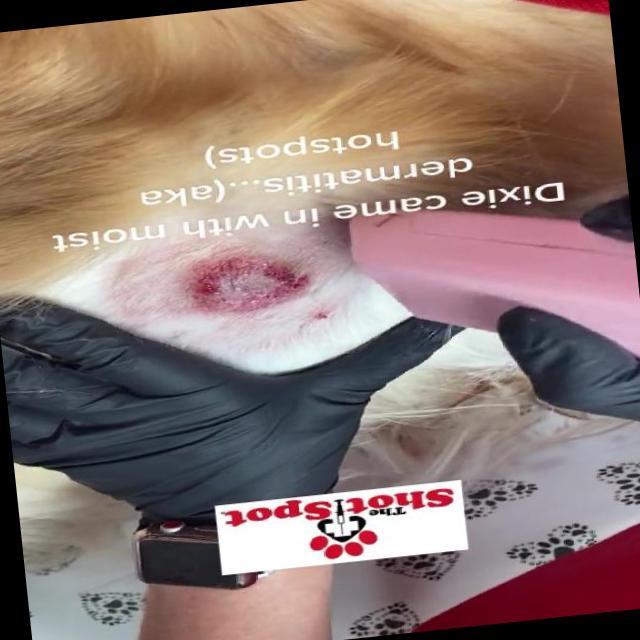
Canine dermatitis — inflammation of the skin presenting with erythema, pruritus, papules, and excoriation. May be allergic, contact, or atopic in origin.